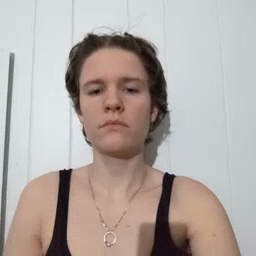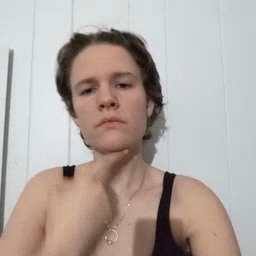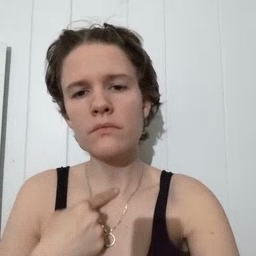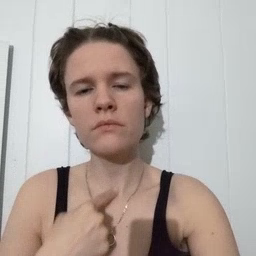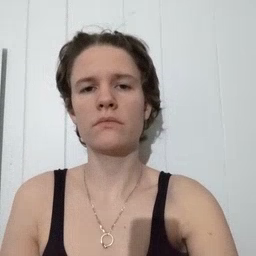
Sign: thirsty